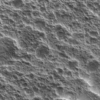
Label: not_dusty